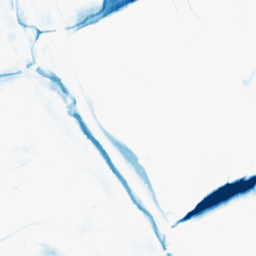
Category: morphological
Decomposition family: morphological_ellipse
Decomposition parameters: operation: closing
width: 30
height: 5
Upsampling method: bicubic
Upsampling parameters: scale: 8
Upsampling scale: 8